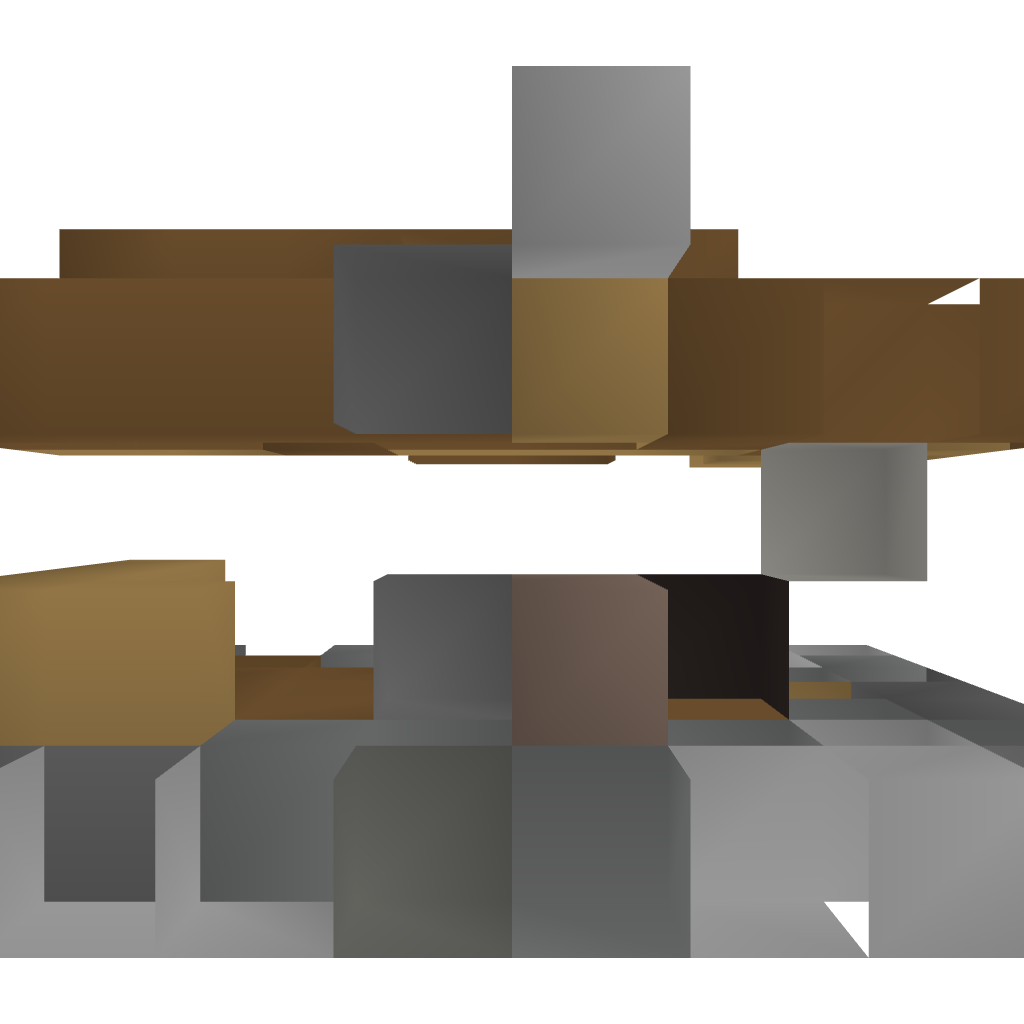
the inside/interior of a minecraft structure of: Small Villa